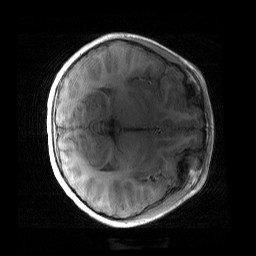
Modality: T1w
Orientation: axial
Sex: female
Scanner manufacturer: siemens
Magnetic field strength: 3 T
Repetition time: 1.9 s
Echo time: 0.00243 s